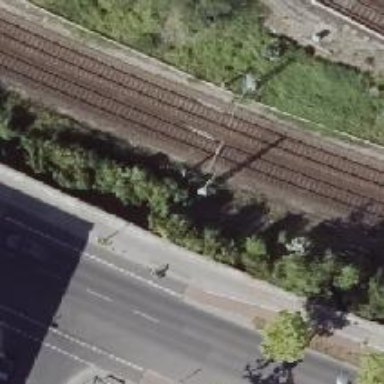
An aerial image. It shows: Railway signal.